Interaction volume radius: 5 \u00c5
Interaction volume height: 15 \u00c5
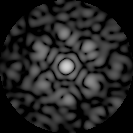
Disorder parameter: 0.6598